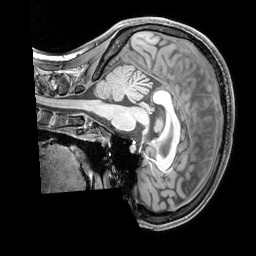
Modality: T1w
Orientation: sagittal
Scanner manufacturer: siemens
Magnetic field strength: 3 T
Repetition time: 2.3 s
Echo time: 0.00226 s